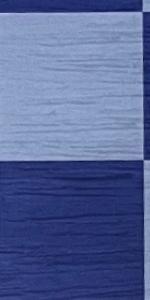
Label: Empty